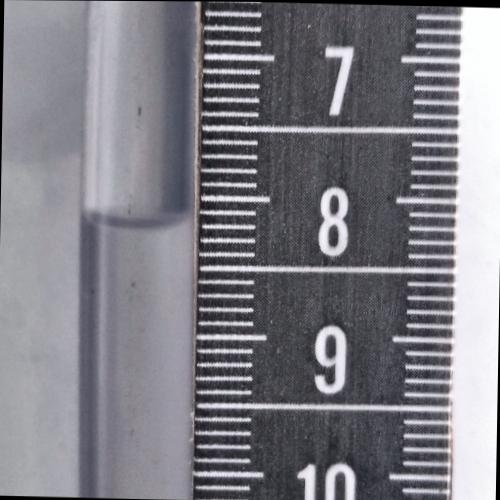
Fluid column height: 8.2 cm